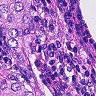
Metastatic tissue present: yes